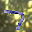
Label: 7